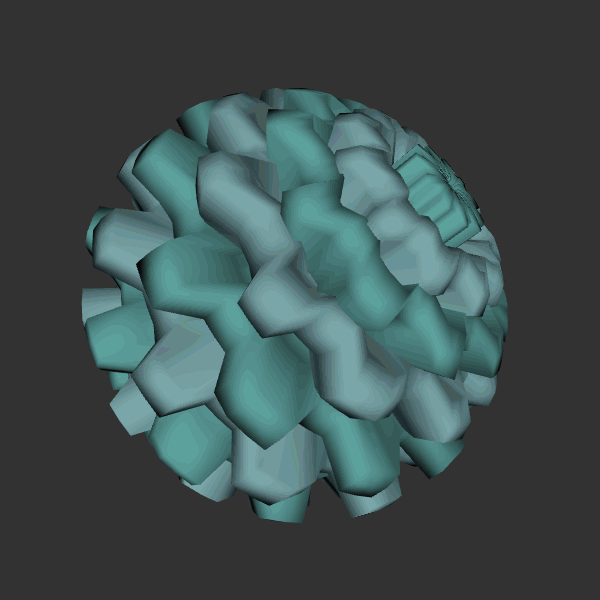
Background: dark